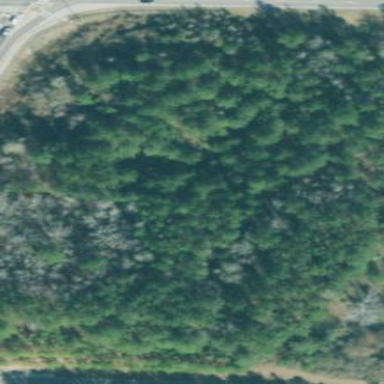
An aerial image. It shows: Beautiful woodland area.